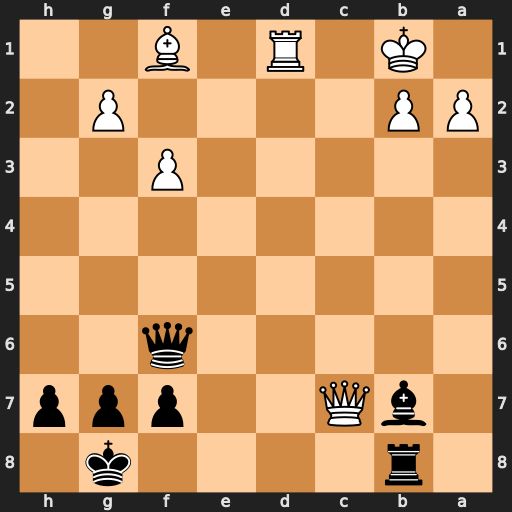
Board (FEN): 1r4k1/1bQ2ppp/5q2/8/8/5P2/PP4P1/1K1R1B2
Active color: b
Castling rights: -
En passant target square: -
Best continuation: Be4+ fxe4 Qxb2#